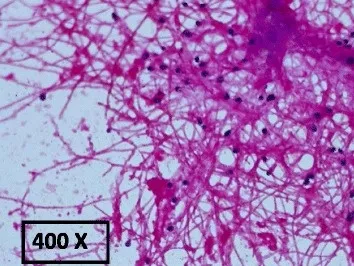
Direct Gram stain from the aerobic blood culture bottle at 72 h showing hyphae, conidiophores and conidia consistent with Lomentospora prolificans (400 x magnification).
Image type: pathology (gram)